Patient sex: F
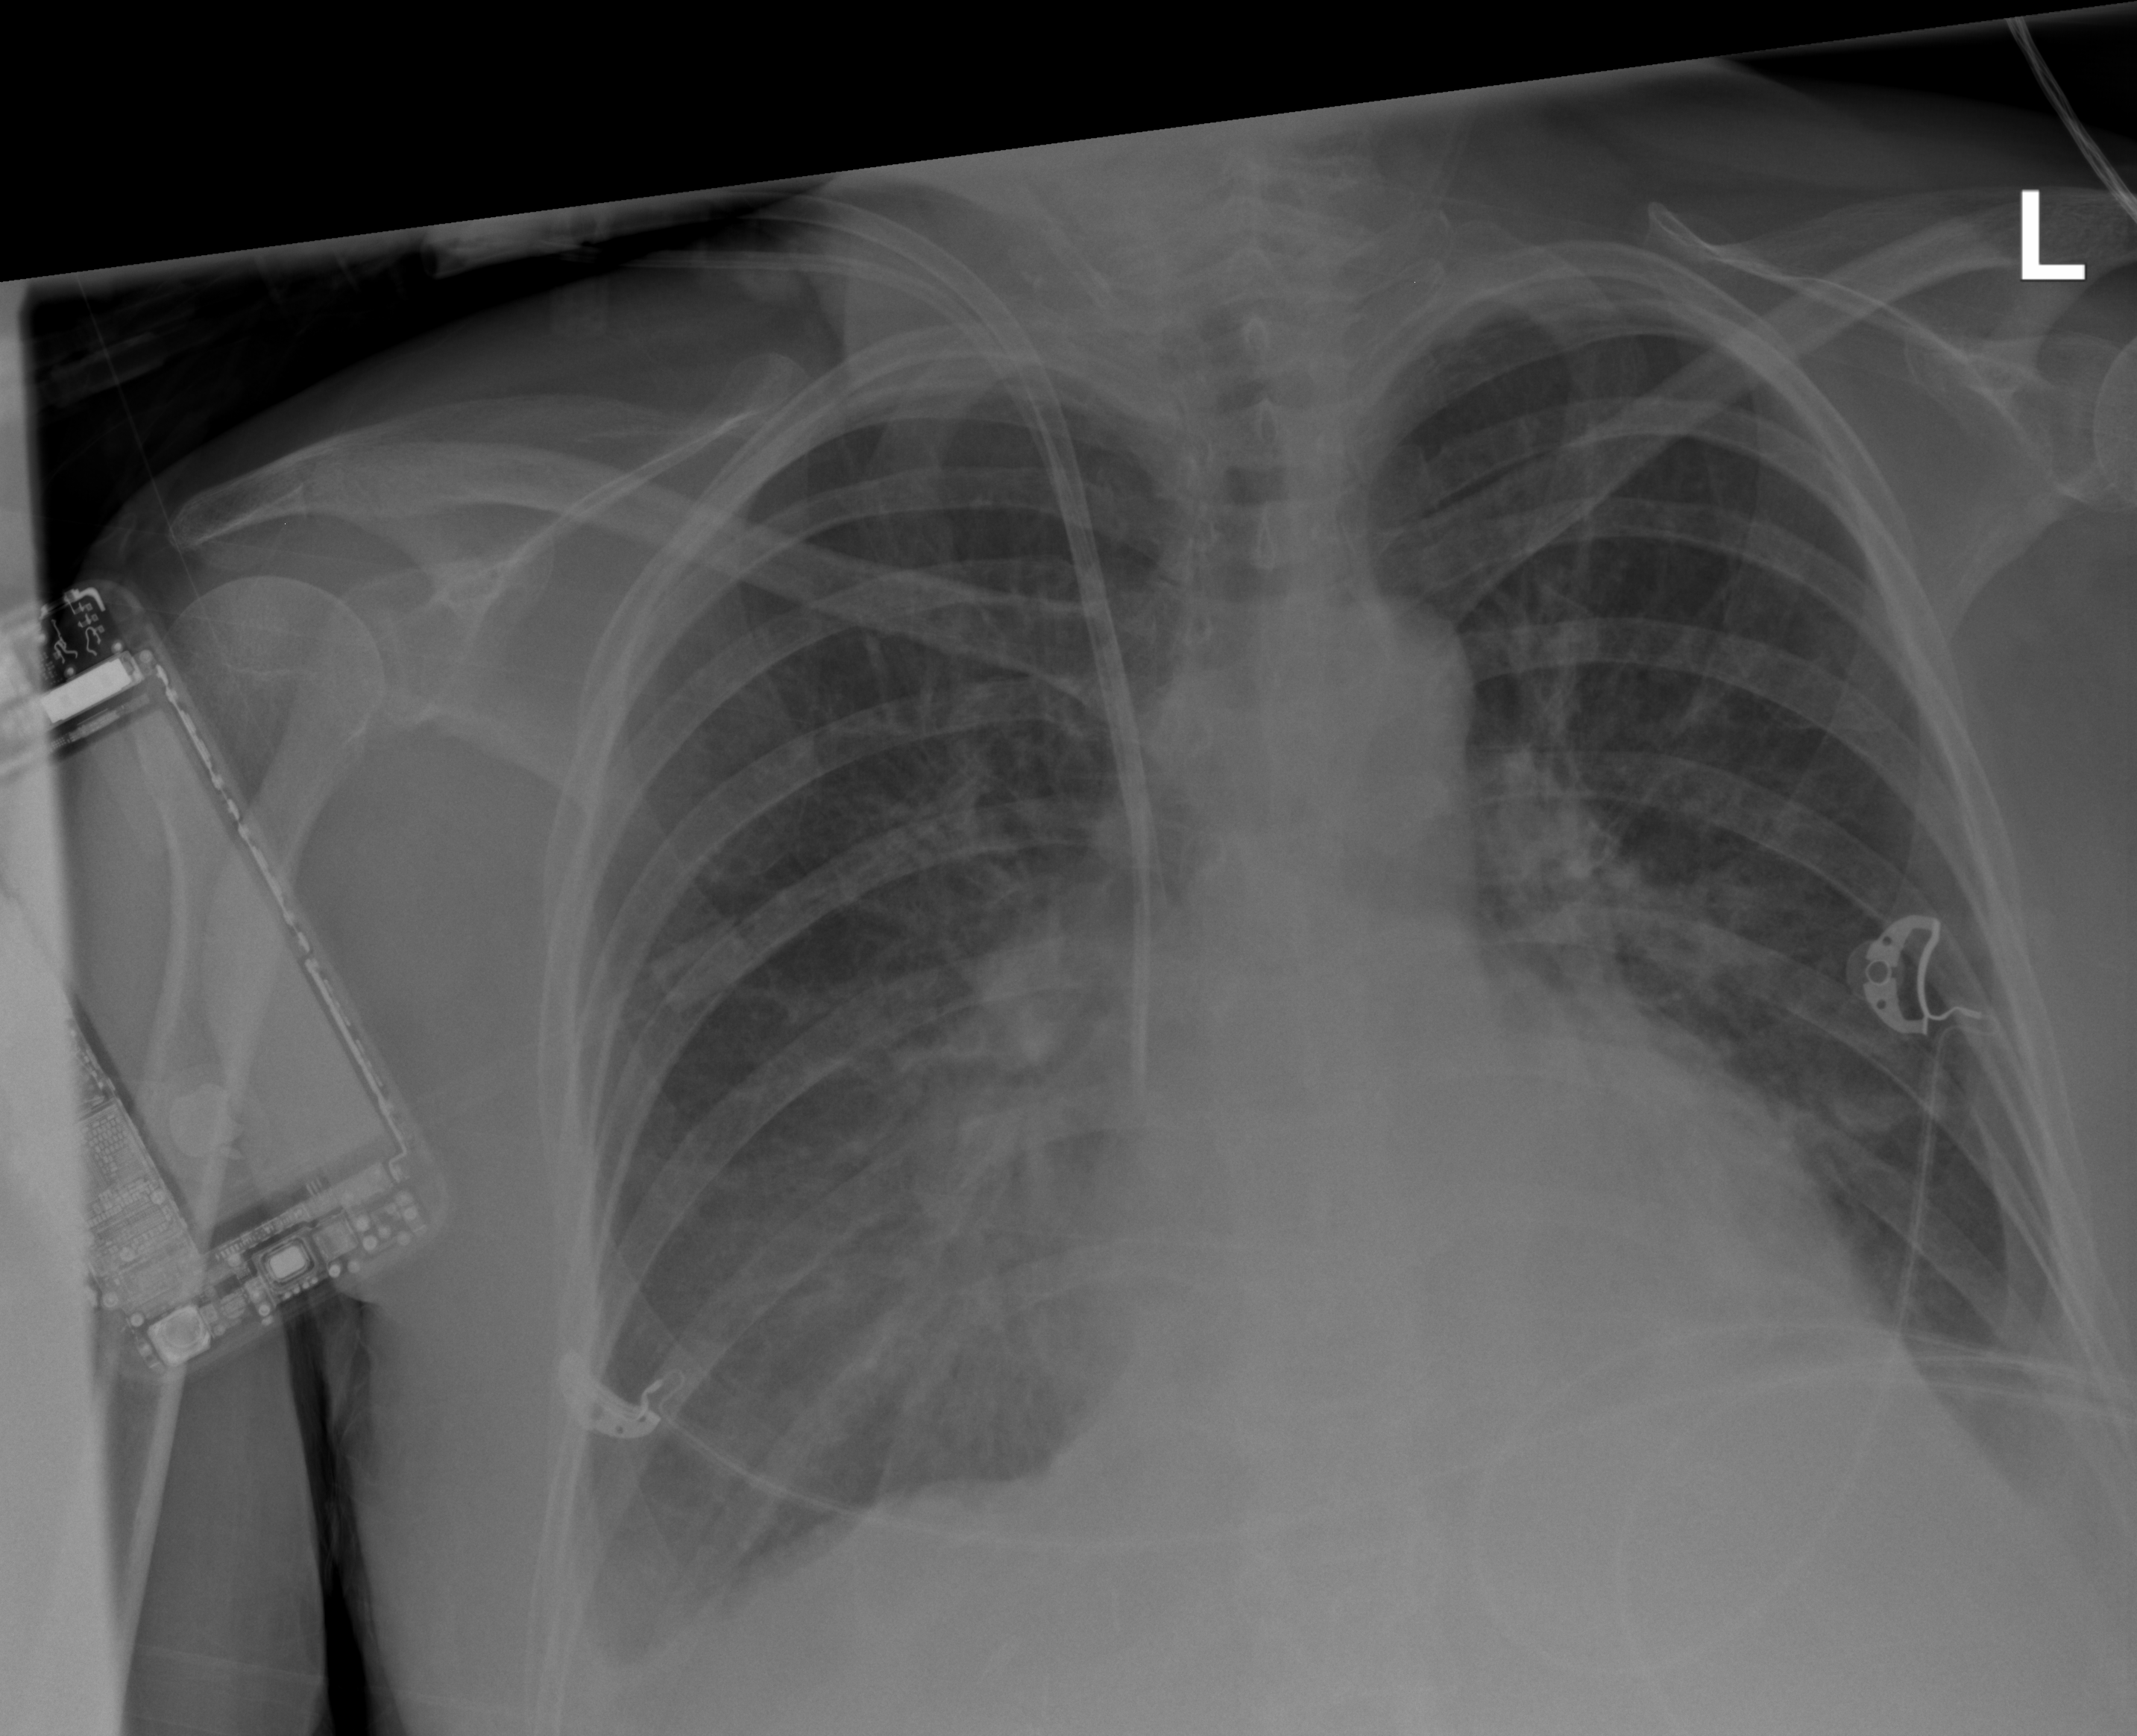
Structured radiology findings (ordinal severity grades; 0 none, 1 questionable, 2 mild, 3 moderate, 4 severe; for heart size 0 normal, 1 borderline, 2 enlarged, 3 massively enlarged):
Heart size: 2
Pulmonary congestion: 2
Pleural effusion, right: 3
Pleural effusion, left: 2
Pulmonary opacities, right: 0
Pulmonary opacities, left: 0
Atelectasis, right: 2
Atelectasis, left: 2